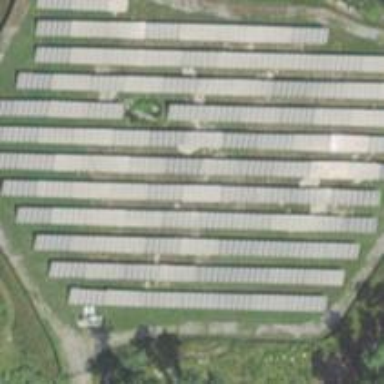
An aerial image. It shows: Solar photovoltaic power plant enclosed by fence. It generates electricity.